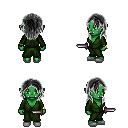
a pixel art fantasy rpg character, female body template, orc, green skin, green robe, gold greaves, gray long hairstyle, bracelets, white slippers, dagger, four views (front, back, left, right), 2x2 character sprite sheet, small pixel art, hard edges, no anti-aliasing